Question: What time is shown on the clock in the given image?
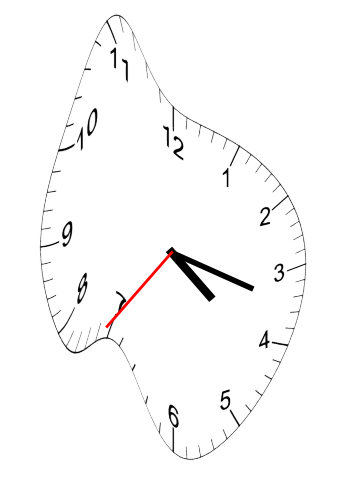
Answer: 04:17:36